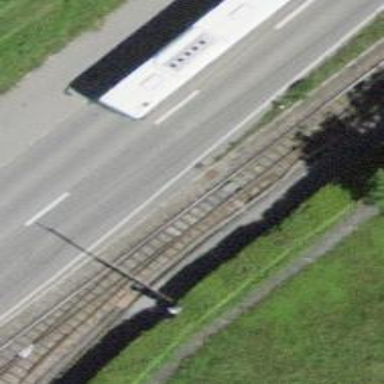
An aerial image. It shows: Railway switch.